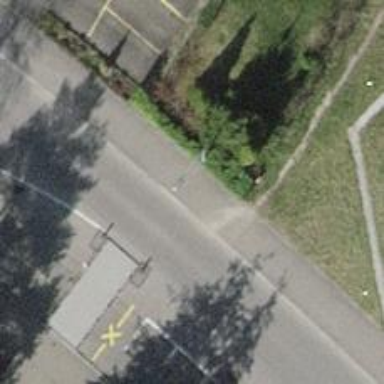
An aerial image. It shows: Footway made of paving stones.